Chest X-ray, PA view. Patient: 59 years old, sex M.
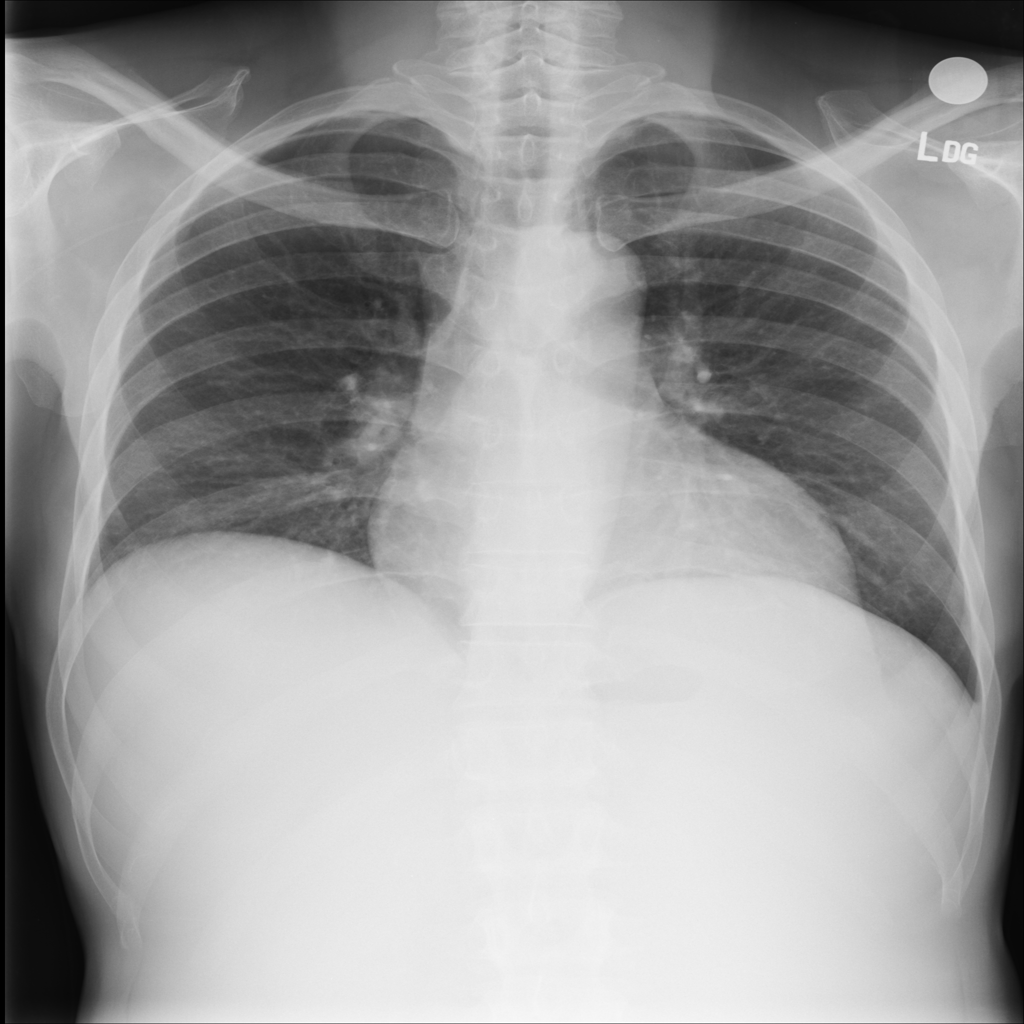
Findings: No Finding